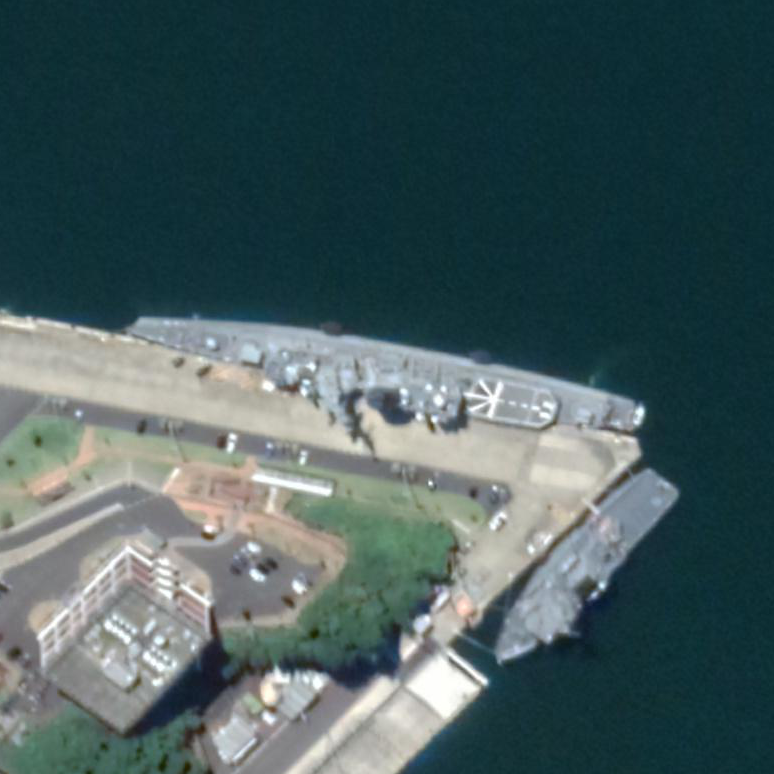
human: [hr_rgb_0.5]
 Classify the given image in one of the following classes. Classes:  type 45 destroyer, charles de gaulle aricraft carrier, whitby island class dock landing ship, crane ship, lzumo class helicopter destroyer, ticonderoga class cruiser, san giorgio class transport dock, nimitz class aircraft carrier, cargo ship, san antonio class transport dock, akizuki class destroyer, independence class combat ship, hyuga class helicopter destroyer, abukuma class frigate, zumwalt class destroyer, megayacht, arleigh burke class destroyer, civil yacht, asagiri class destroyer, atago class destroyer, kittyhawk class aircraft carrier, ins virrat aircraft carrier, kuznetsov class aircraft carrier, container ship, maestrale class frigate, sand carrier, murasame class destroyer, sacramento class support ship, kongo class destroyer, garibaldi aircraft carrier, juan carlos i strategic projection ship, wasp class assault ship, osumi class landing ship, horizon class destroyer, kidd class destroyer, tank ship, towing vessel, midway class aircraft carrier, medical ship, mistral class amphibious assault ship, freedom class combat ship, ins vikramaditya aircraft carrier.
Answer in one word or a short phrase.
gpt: Abukuma class frigate